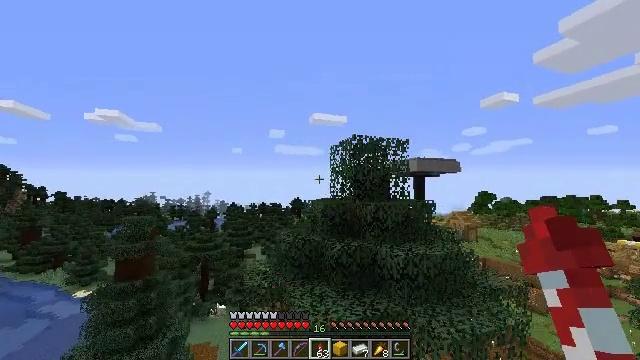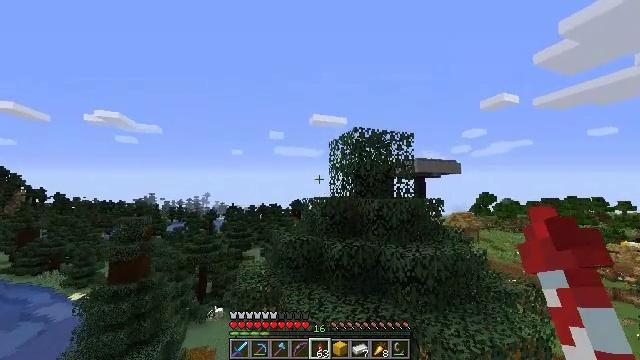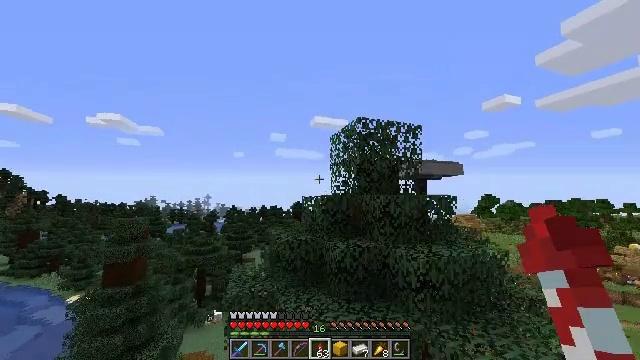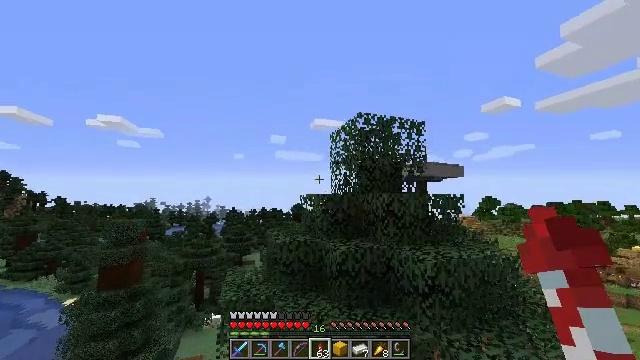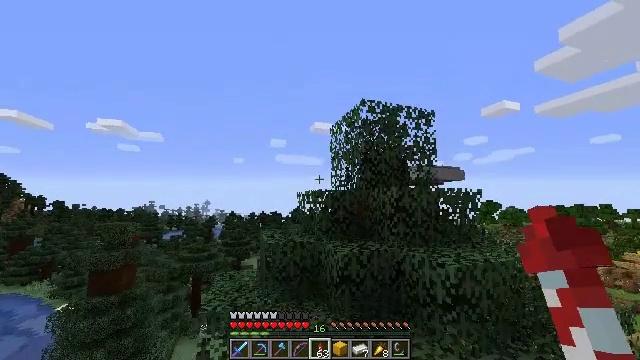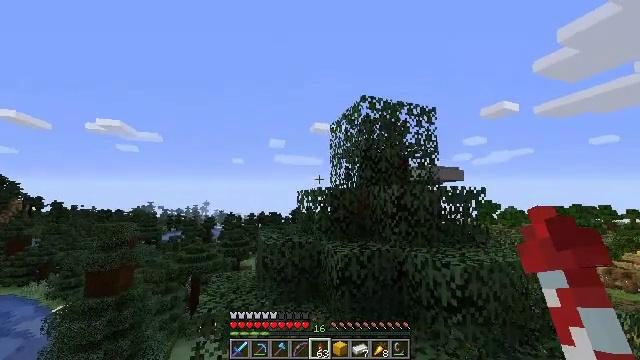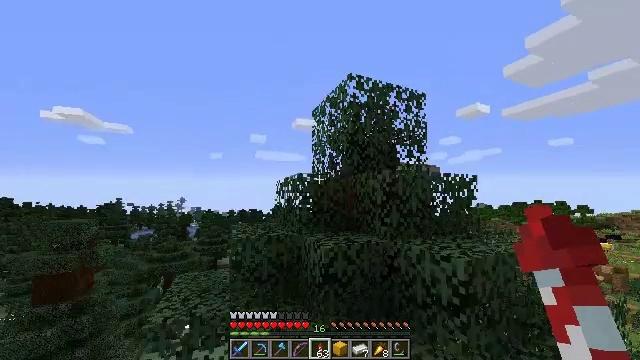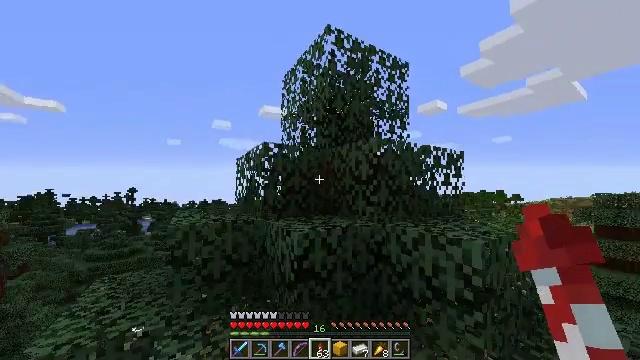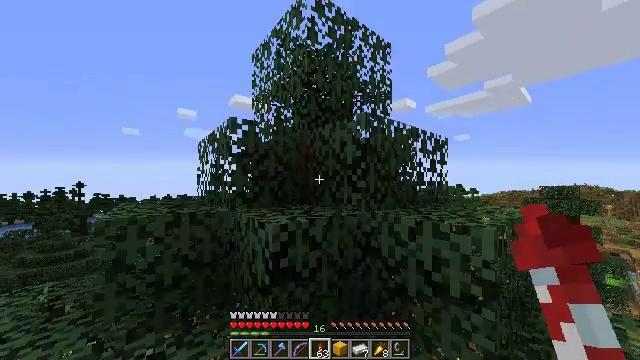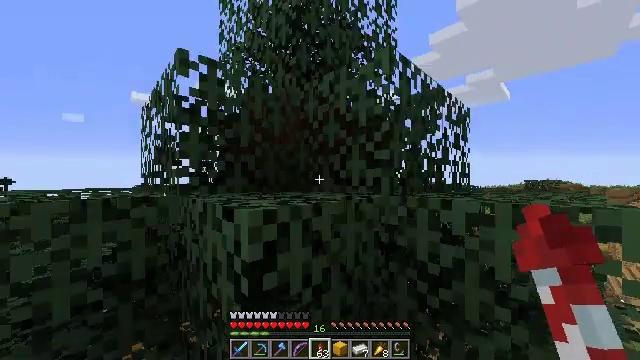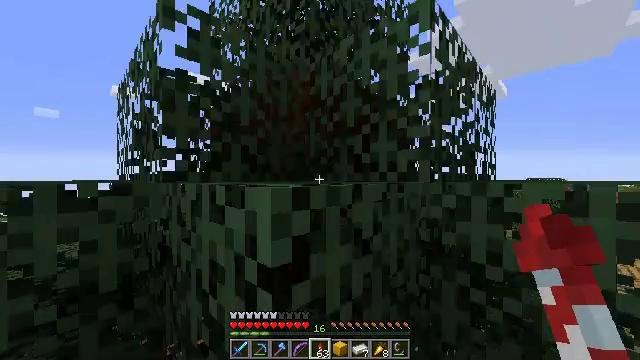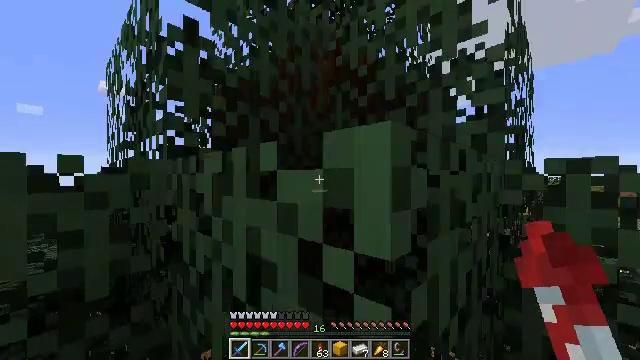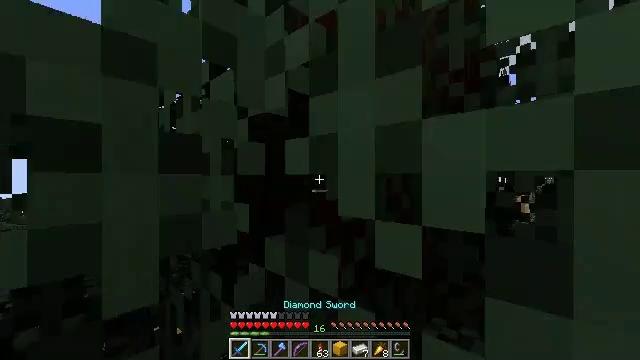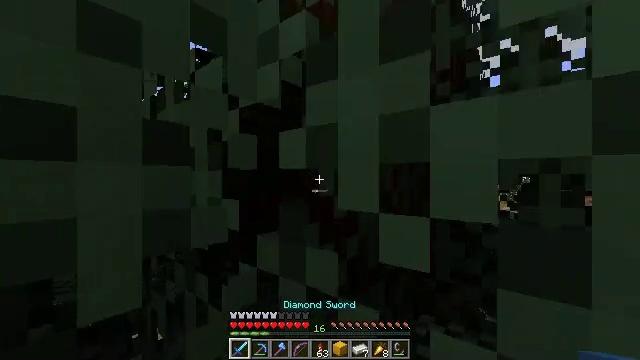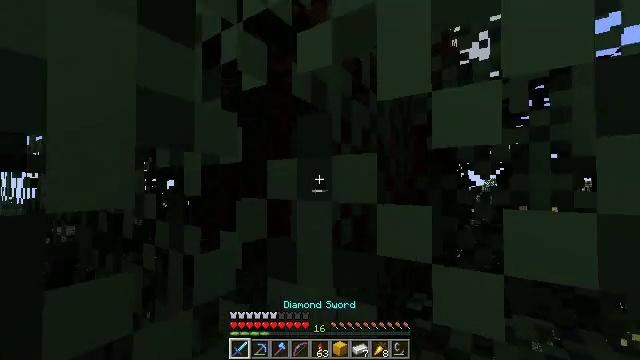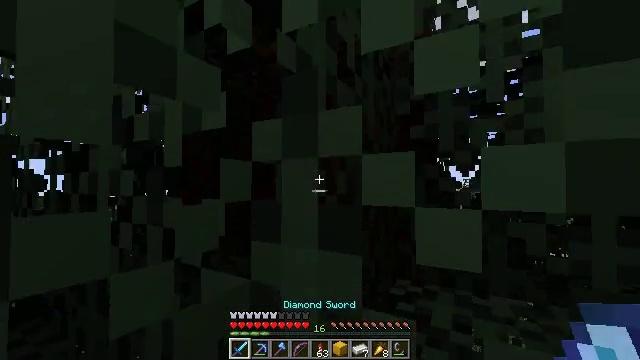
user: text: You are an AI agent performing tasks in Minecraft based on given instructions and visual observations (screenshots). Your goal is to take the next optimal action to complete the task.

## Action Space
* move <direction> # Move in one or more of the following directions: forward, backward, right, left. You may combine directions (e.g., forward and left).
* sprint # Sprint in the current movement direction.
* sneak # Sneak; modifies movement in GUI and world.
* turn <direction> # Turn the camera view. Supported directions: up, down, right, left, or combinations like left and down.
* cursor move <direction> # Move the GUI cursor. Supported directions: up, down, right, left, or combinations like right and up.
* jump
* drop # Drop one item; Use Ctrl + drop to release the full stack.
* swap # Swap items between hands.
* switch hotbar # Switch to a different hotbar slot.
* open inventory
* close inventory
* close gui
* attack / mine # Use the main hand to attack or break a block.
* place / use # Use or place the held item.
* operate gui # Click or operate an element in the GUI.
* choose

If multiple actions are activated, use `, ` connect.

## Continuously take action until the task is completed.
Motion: motion action
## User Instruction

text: Gather spruce leaves to collect foliage.
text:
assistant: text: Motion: move forward, sprint, jump
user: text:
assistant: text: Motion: move forward, sprint, jump
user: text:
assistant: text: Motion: move forward, sprint, jump
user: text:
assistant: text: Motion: move forward, sprint, turn up, jump
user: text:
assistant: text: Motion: move forward, sprint, jump
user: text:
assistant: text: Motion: move forward, sprint, turn right, jump
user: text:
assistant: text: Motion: move forward, sprint, turn right and down, jump
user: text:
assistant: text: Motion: turn right and down
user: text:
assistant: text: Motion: turn right and down
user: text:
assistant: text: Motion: turn right
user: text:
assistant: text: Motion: switch to hotbar 1
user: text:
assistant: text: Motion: turn right, switch to hotbar 1
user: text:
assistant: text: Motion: turn right, switch to hotbar 1
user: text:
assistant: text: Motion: turn right and up
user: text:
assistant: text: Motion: turn right
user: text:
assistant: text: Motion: no_op
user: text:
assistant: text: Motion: attack / mine
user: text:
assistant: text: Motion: turn down, attack / mine
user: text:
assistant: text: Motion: turn down, attack / mine
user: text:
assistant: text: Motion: attack / mine
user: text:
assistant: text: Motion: attack / mine
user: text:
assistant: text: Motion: attack / mine
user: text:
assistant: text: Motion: attack / mine
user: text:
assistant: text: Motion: attack / mine
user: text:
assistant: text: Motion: attack / mine
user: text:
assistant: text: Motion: attack / mine
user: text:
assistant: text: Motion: attack / mine
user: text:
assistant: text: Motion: attack / mine
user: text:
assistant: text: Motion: attack / mine
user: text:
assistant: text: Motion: attack / mine